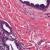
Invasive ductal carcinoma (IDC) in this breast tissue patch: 0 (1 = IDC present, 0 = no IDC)